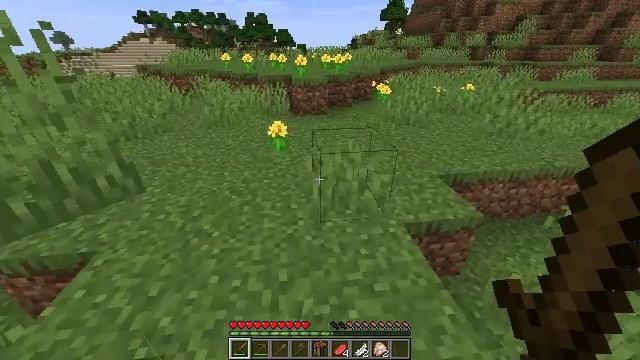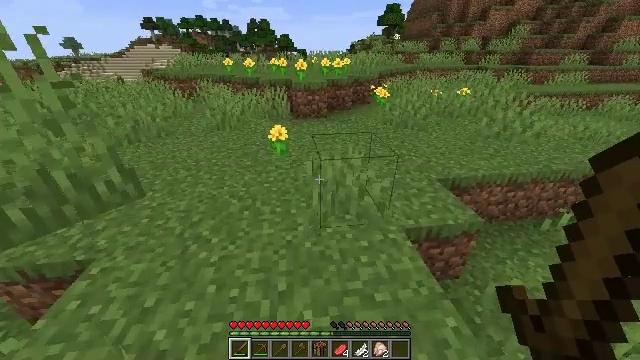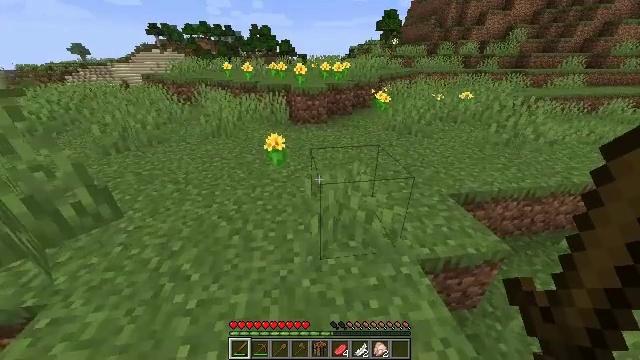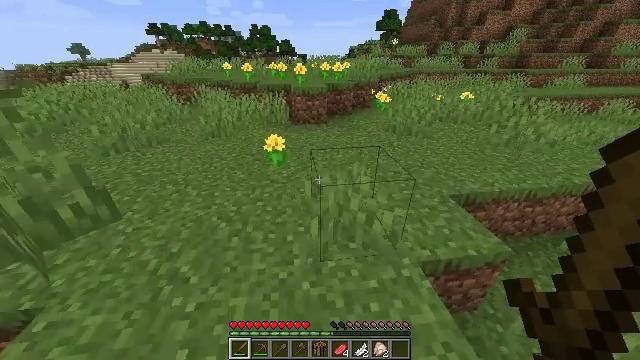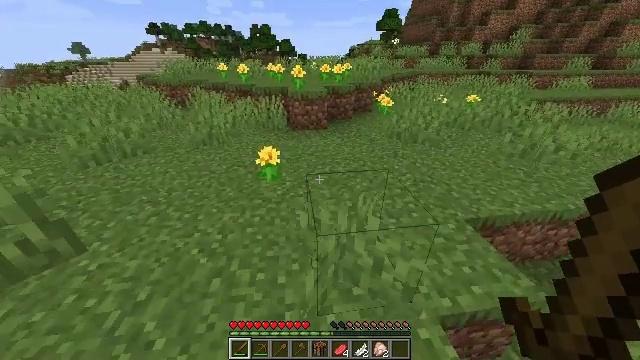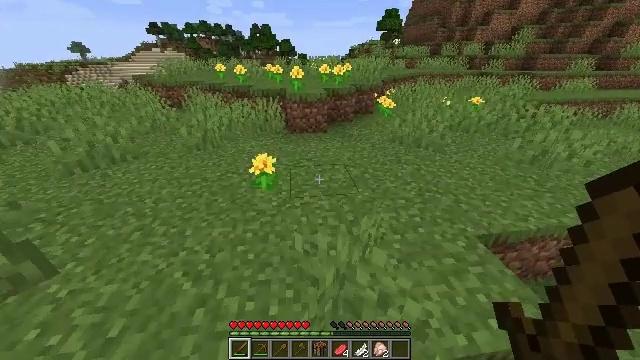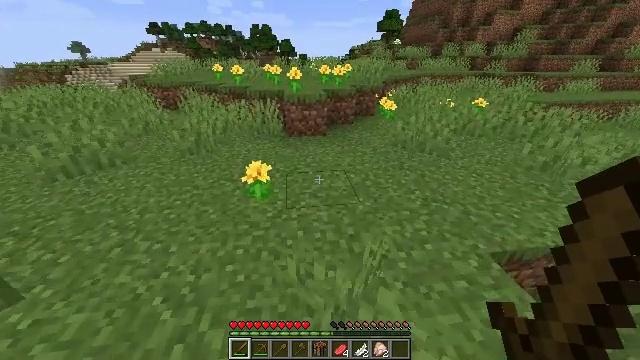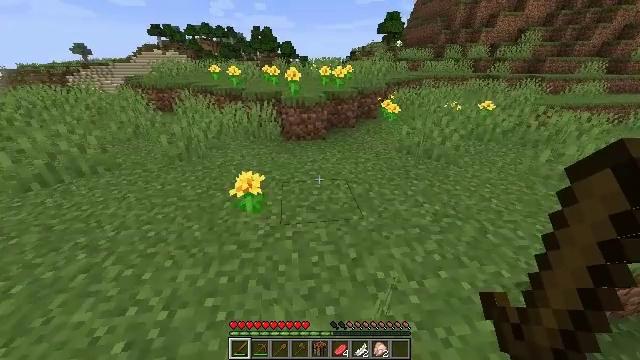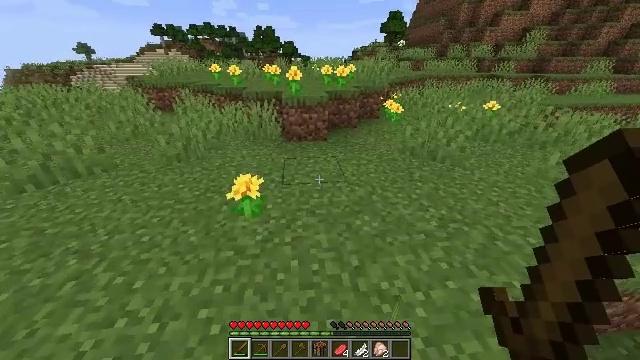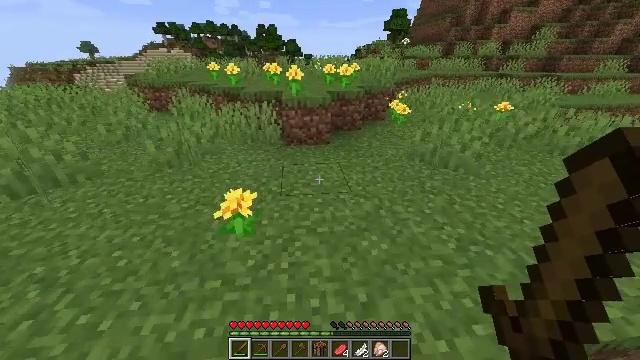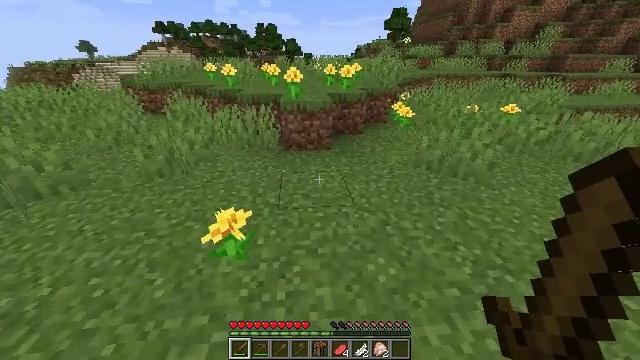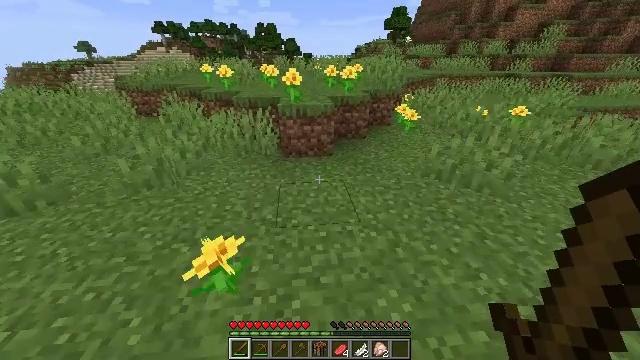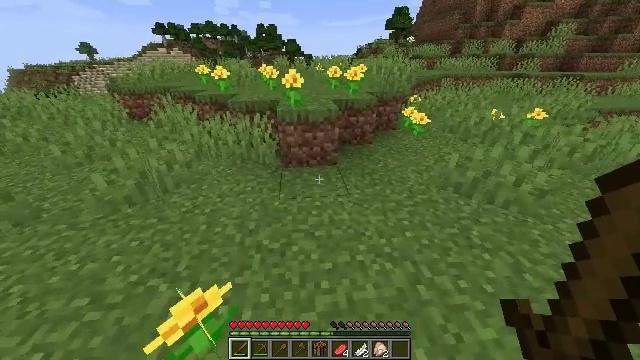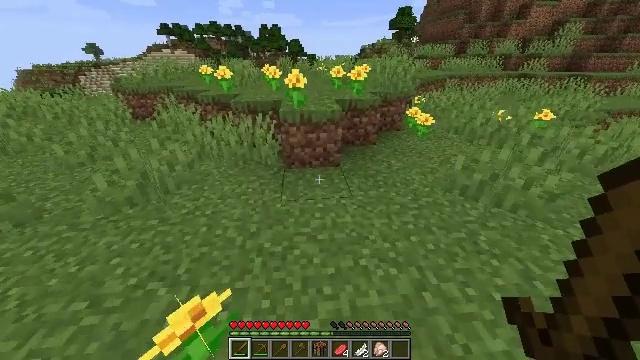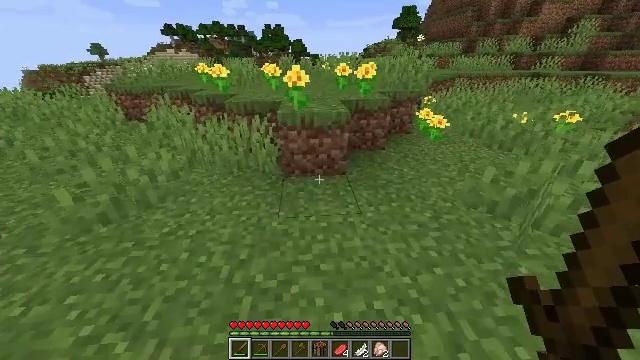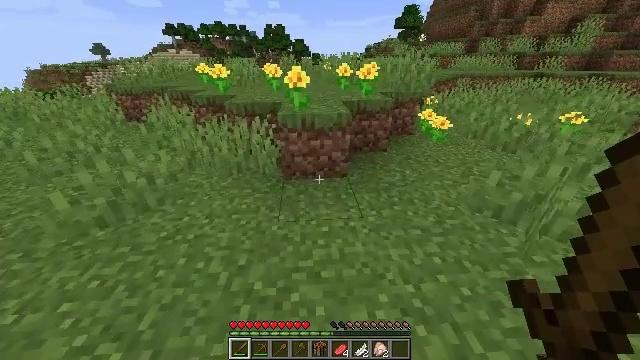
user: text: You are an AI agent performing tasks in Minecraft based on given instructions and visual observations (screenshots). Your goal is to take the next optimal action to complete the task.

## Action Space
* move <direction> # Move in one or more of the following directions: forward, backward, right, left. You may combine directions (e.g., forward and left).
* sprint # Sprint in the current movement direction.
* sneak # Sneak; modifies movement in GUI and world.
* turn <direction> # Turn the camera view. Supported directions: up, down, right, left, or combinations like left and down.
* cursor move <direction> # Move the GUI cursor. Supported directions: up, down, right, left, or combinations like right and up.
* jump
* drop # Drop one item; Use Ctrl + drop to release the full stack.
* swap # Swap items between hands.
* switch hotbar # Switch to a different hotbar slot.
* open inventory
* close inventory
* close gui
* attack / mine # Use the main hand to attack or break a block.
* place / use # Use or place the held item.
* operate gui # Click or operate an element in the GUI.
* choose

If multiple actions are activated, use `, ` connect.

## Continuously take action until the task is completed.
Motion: motion action
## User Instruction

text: Break the grass block.
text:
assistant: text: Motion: move forward, sprint
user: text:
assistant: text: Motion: move forward, sprint
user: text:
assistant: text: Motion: move forward, sprint
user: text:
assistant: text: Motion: move forward, sprint
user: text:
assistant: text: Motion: move forward, sprint
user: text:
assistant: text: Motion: move forward, sprint
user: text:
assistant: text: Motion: move forward, sprint
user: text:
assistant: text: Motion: move forward, sprint
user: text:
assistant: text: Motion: move forward, sprint
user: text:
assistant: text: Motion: move forward, sprint
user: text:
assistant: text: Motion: move forward, sprint
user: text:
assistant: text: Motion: move forward, sprint
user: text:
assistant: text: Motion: move forward, sprint
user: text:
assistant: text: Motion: move forward, sprint
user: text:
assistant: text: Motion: move forward, sprint
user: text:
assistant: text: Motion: move forward, sprint
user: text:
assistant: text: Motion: move forward, sprint
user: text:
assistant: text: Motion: move forward, sprint, turn left
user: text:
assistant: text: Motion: move forward, sprint
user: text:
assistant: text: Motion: move forward, sprint
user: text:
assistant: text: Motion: move forward, sprint
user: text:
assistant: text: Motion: move forward, sprint
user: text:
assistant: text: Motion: move forward, sprint
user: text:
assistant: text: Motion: move forward, sprint, jump
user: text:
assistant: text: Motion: move forward, sprint, jump
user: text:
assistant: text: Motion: move forward, sprint, jump
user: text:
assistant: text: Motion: move forward, sprint, jump
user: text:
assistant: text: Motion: move forward, sprint, jump
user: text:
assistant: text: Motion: move forward, sprint
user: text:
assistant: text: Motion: move forward, sprint